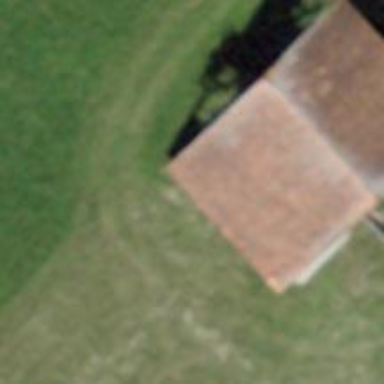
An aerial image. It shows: Barn.